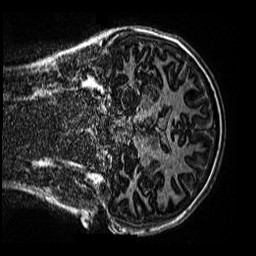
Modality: MP2RAGE
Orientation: coronal
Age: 13
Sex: female
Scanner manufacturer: siemens
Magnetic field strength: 3 T
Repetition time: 4 s
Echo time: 0.00299 s